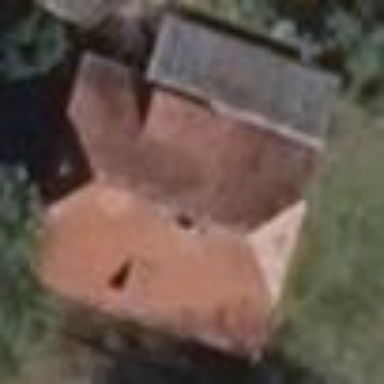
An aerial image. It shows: House with flat grey roof.